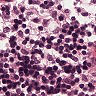
Metastatic tissue present: no